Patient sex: F
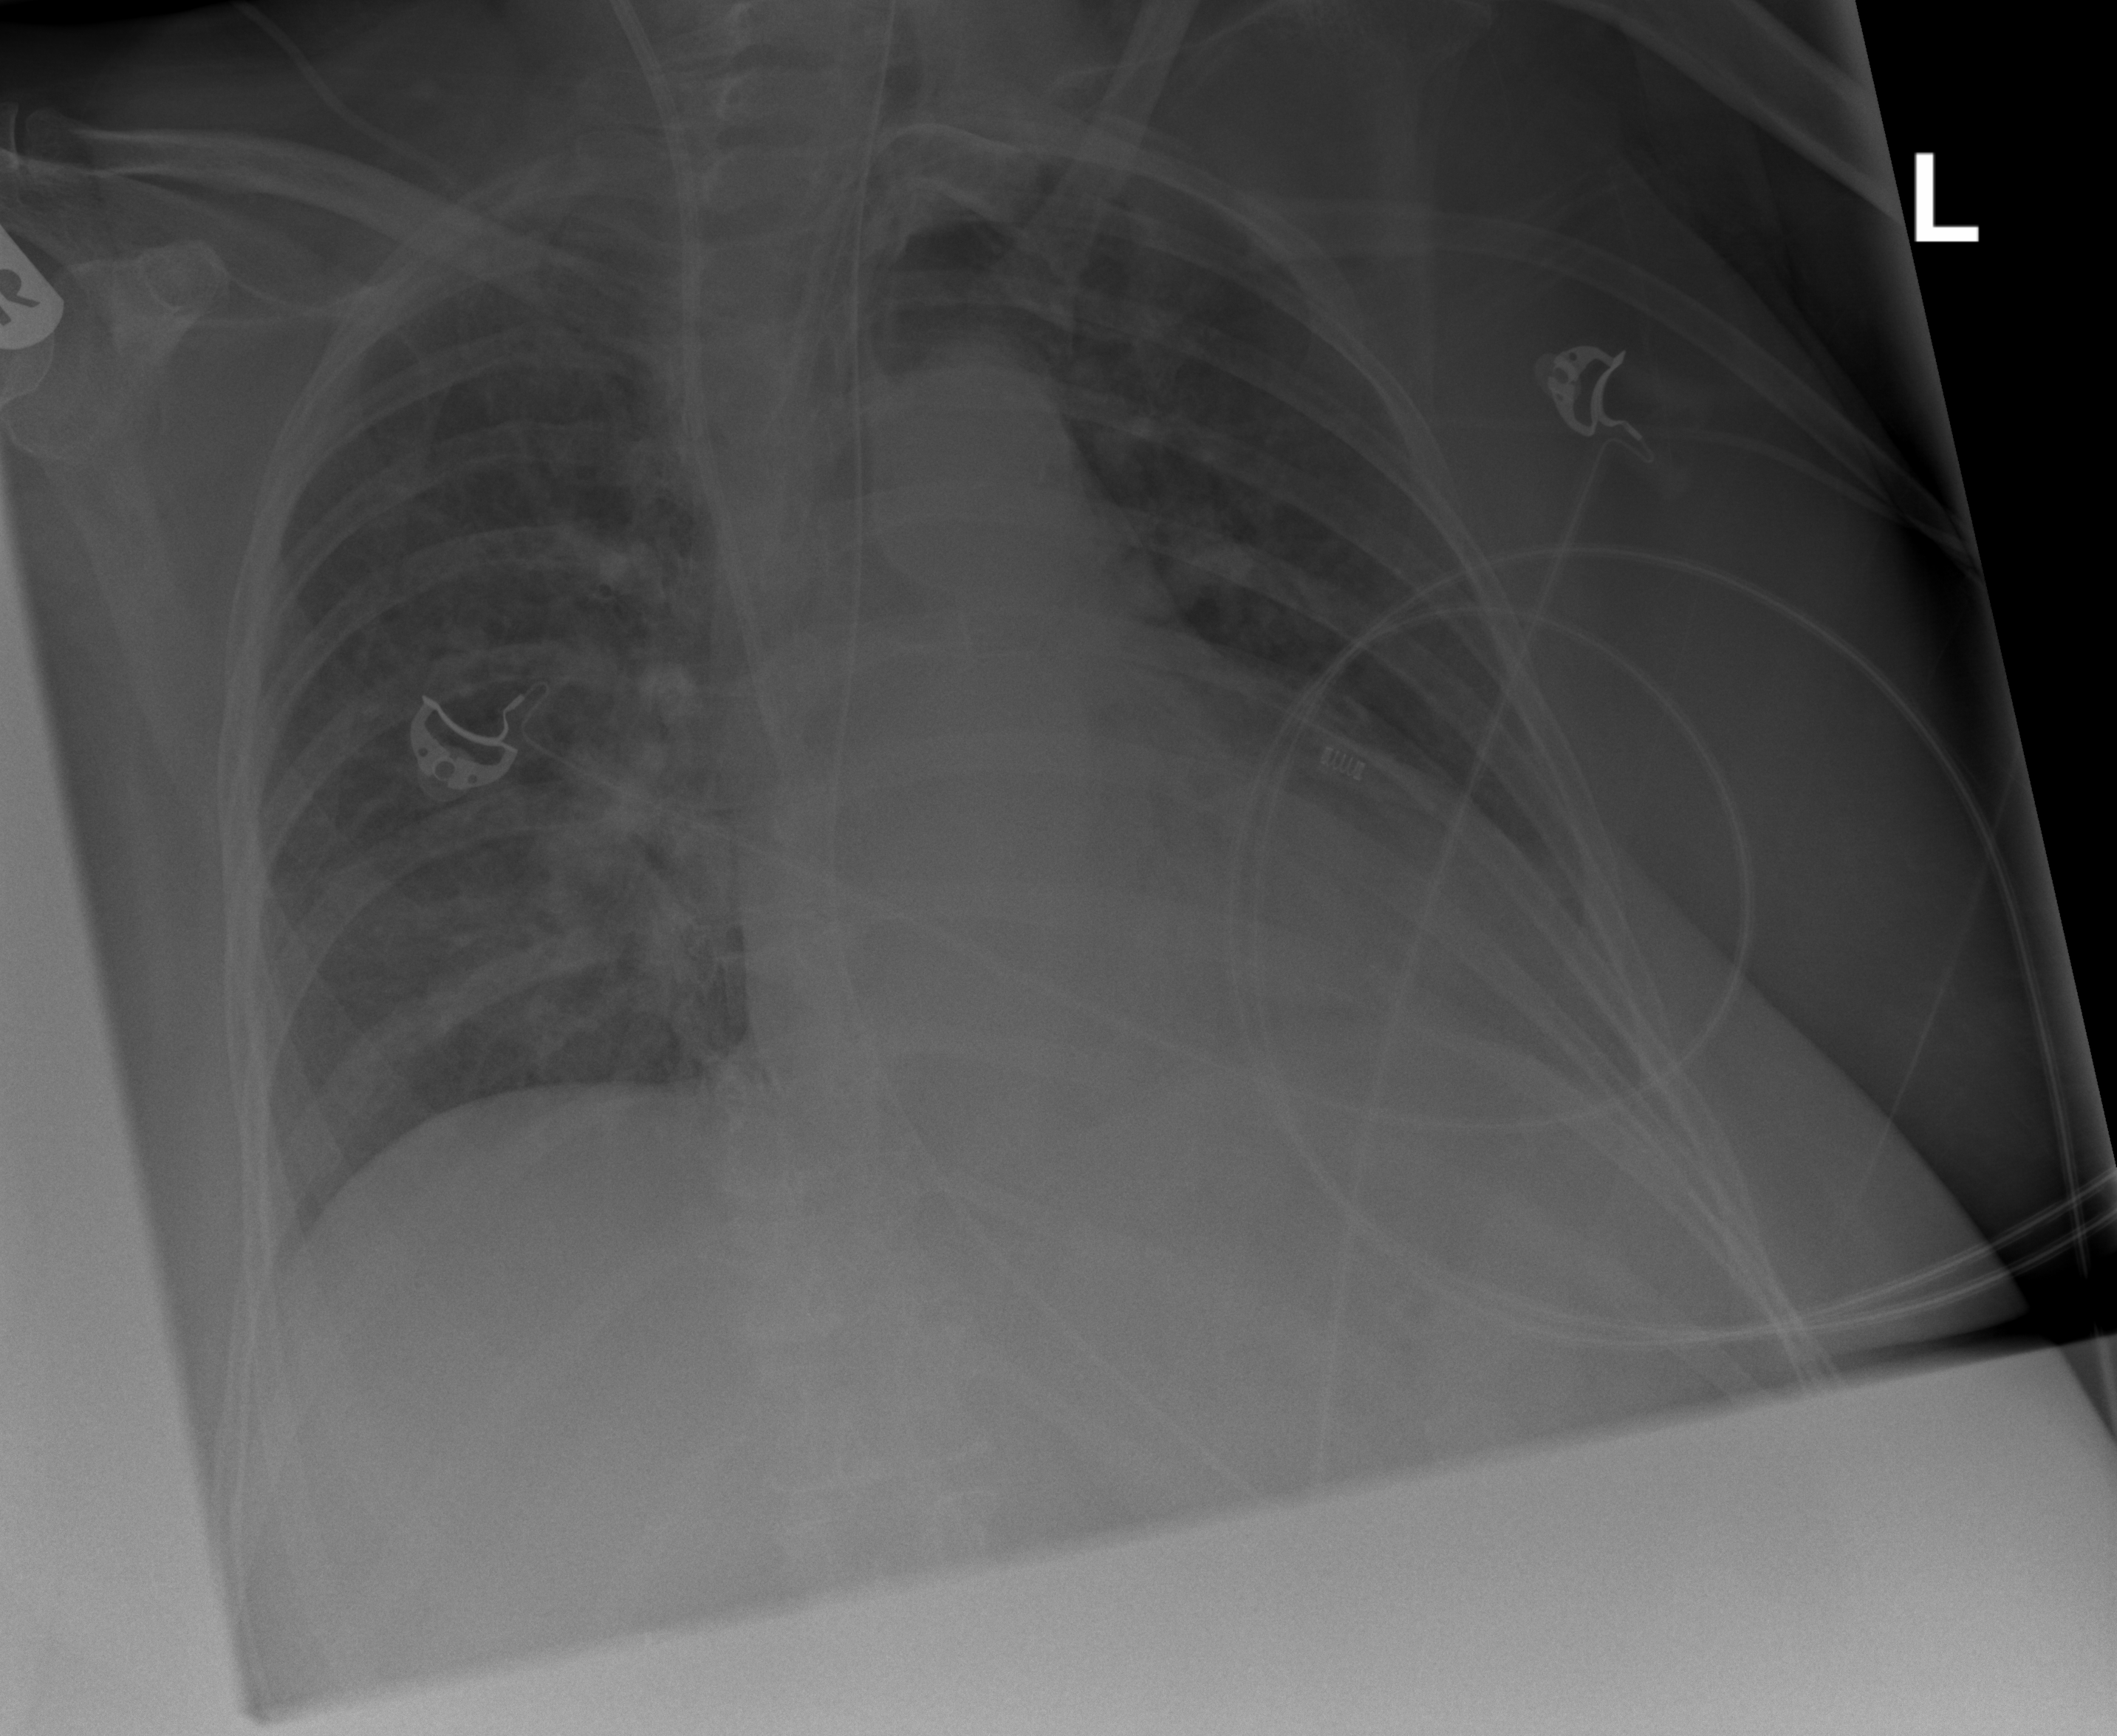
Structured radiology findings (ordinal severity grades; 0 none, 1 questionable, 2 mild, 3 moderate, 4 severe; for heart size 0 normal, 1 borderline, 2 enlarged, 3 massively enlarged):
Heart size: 2
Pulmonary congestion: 2
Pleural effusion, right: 0
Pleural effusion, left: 1
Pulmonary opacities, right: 2
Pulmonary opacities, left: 2
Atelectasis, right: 0
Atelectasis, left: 2